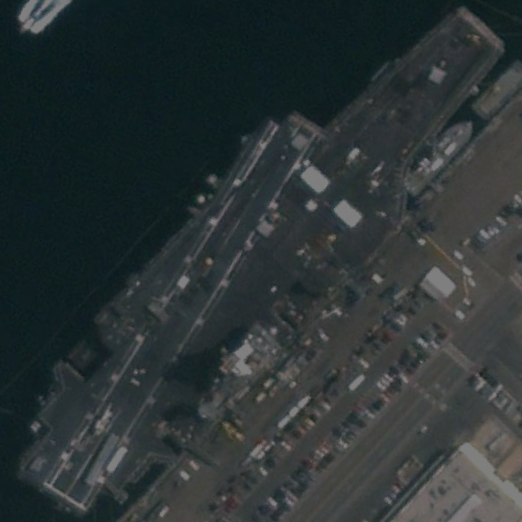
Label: aircraft_carrier